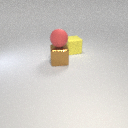
large brown metal cube to the left of large yellow rubber cube